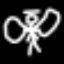
Label: angel